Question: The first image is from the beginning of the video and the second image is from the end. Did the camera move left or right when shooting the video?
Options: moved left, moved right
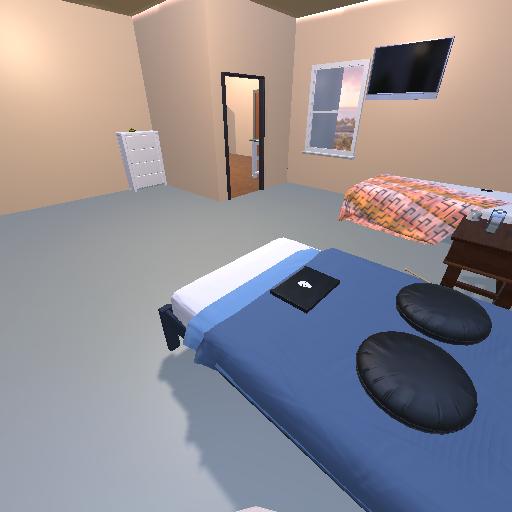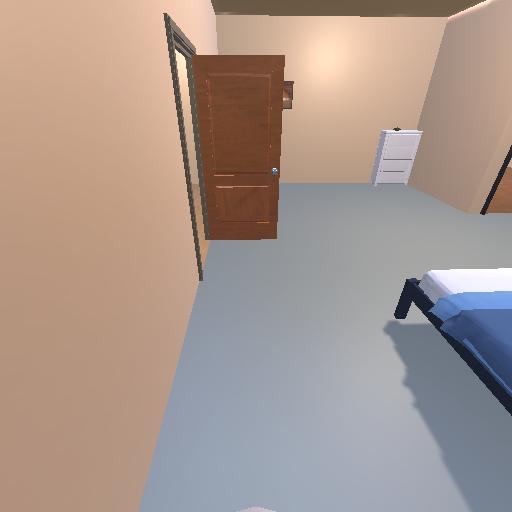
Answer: moved left